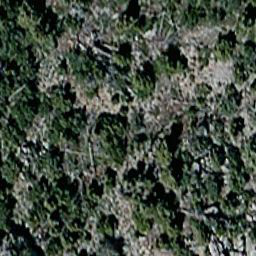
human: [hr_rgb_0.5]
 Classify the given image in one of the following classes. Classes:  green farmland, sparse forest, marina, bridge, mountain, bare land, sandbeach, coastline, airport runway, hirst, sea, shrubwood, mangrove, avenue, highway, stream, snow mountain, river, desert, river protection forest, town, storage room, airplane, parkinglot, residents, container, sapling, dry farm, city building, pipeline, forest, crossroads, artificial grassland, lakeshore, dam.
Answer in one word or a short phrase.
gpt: sparse forest